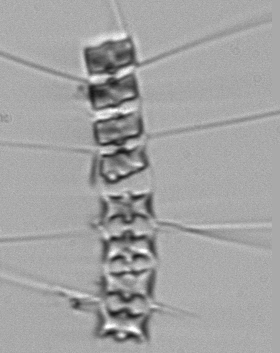
Label: Chaetoceros_didymus